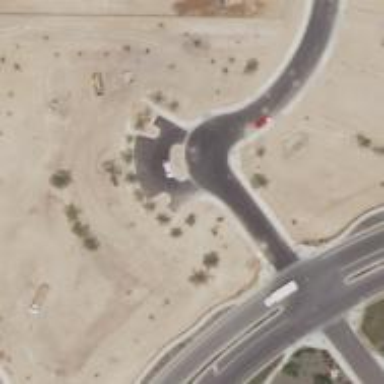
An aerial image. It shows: Turning circle on the road.